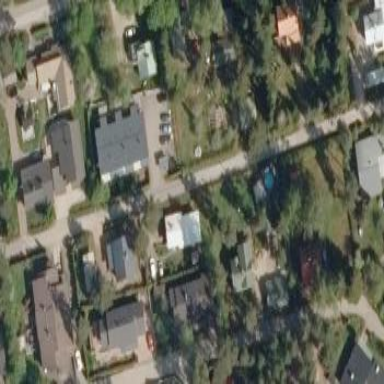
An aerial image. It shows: Residential area.